Question: I can not scroll down the screen to view the data in the "Replied By:" section. How can I make my layout scrollable?

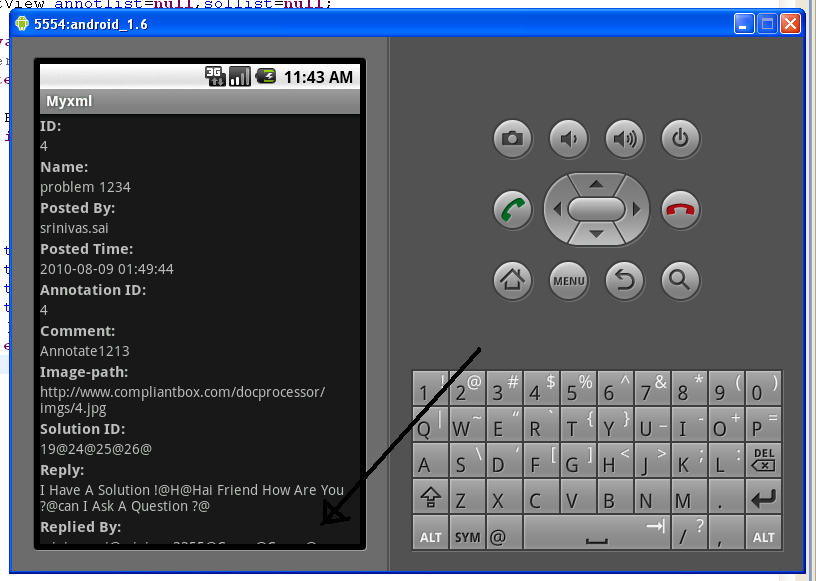
Answer: Just wrap all that inside a 'ScrollView':
'''
<?xml version="1.0" encoding="utf-8"?>
<ScrollView
xmlns:android="http://schemas.android.com/apk/res/android"
android:layout_width="fill_parent"
android:layout_height="fill_parent">
<!-- Here you put the rest of your current view-->
</ScrollView>
'''
As David Hedlund said, 'ScrollView' can contain just one item... so if you had something like this:
'''
<?xml version="1.0" encoding="utf-8"?>
<LinearLayout
xmlns:android="http://schemas.android.com/apk/res/android"
android:layout_width="fill_parent"
android:layout_height="fill_parent">
<!-- bla bla bla-->
</LinearLayout>
'''
You must change it to:
'''
<?xml version="1.0" encoding="utf-8"?>
<ScrollView
xmlns:android="http://schemas.android.com/apk/res/android"
android:layout_width="fill_parent"
android:layout_height="fill_parent">
<LinearLayout
android:layout_width="fill_parent"
android:layout_height="fill_parent">
<!-- bla bla bla-->
</LinearLayout>
</ScrollView>
'''